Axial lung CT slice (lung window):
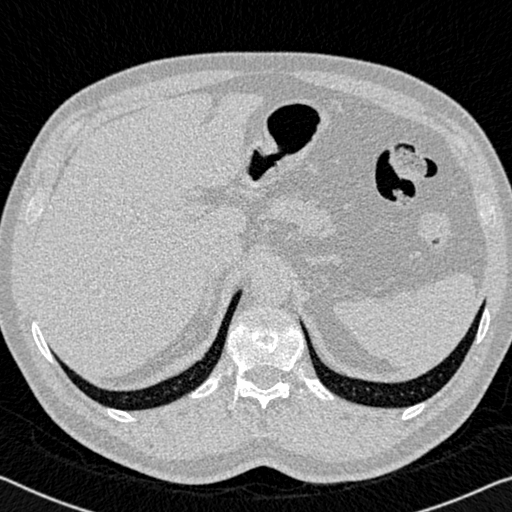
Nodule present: no